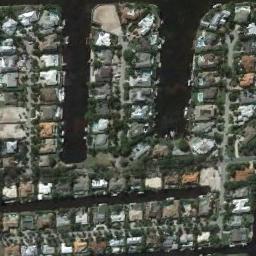
Label: residential